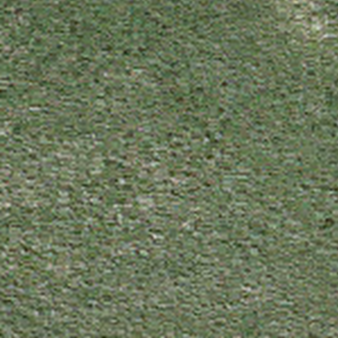
Label: other